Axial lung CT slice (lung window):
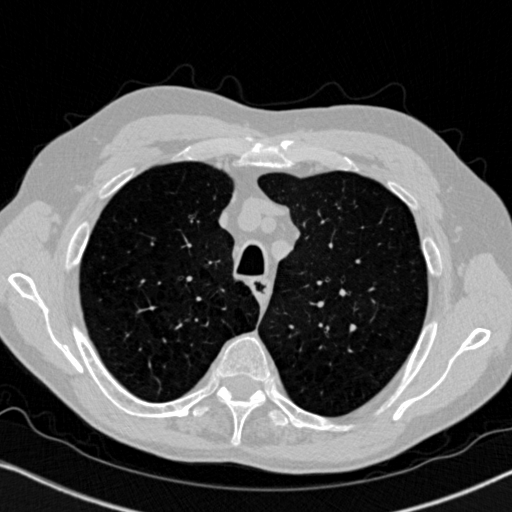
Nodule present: no